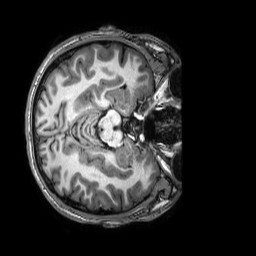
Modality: T1w
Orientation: axial
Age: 22
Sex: male
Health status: healthy
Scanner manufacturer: philips
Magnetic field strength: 3 T
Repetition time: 0.009 s
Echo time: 0.003996 s